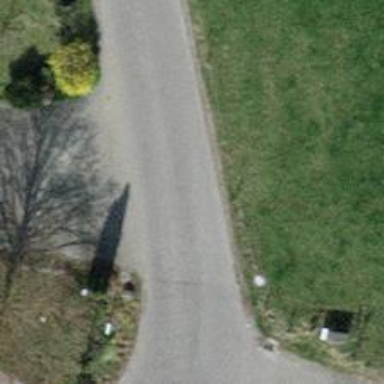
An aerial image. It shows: Tertiary road with asphalt surface and sidewalk on the left side.